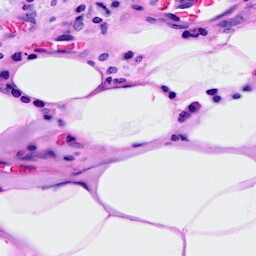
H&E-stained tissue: Breast